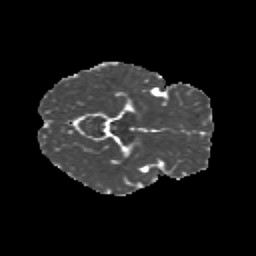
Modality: MD
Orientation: axial
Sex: female
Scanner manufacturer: siemens
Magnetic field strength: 3 T
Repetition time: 5 s
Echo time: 0.071 s